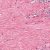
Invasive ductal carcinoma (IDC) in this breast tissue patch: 0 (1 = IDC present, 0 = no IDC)